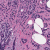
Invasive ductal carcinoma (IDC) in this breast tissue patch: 1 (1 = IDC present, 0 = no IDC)